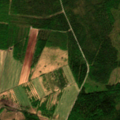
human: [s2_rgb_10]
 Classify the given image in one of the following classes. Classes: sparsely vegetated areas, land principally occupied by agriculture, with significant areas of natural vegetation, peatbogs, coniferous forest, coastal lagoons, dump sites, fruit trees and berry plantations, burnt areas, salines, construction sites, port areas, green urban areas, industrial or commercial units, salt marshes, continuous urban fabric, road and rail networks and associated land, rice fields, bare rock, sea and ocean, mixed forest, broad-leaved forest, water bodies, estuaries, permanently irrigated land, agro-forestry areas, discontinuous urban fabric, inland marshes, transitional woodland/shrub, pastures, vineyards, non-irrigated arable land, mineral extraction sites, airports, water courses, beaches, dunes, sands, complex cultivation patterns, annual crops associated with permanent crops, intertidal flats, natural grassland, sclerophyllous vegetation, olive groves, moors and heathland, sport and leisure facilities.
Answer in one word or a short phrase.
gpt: non-irrigated arable land, broad-leaved forest, mixed forest